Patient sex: M
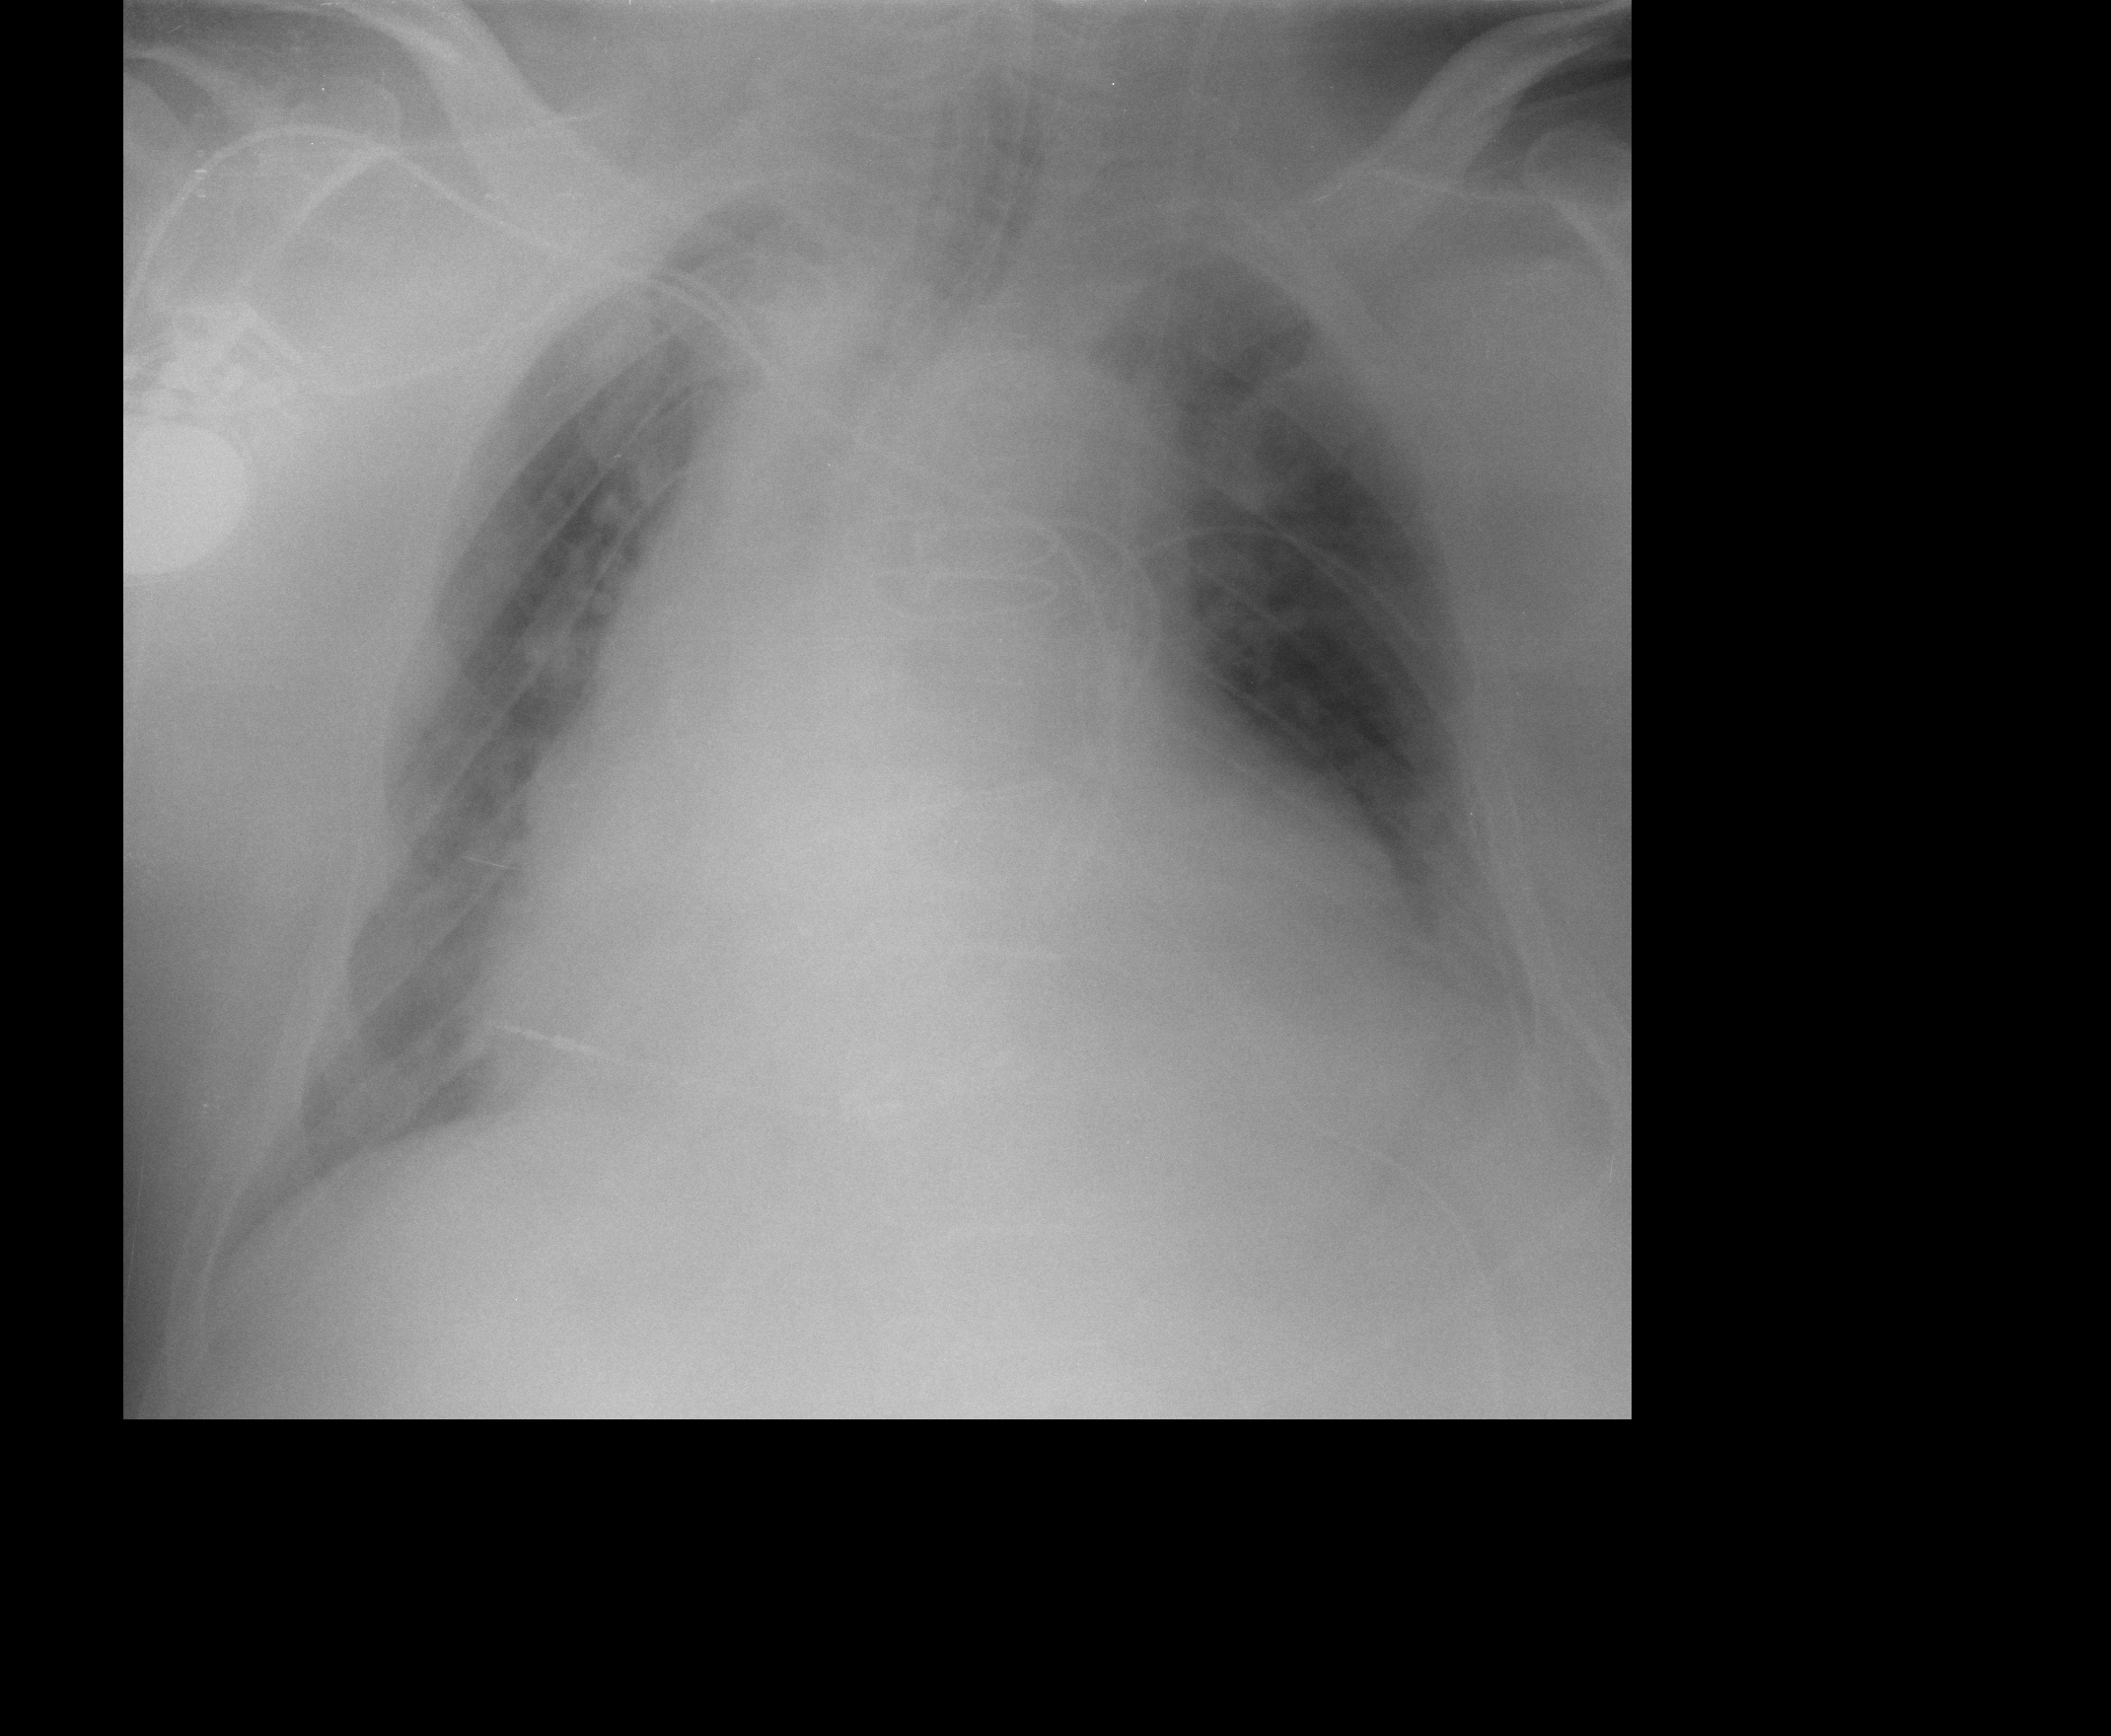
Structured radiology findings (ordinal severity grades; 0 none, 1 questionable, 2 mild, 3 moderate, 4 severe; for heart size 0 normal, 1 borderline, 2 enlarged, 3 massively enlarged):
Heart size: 3
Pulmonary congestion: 3
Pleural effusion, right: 0
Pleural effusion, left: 2
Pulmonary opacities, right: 0
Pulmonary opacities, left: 0
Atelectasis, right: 2
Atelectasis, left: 2